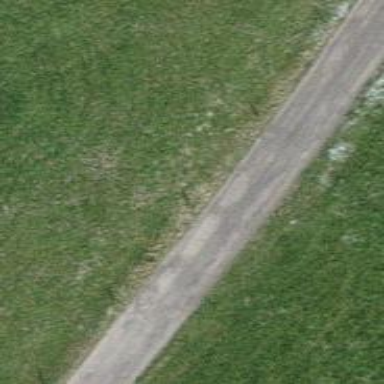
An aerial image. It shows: Track with fine gravel surface of grade2.